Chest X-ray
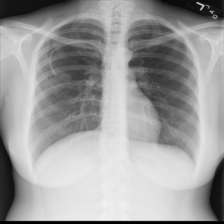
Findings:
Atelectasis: negative
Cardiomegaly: negative
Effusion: negative
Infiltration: negative
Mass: negative
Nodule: negative
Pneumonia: negative
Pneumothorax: negative
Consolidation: negative
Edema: negative
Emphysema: negative
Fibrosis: negative
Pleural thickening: negative
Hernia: negative